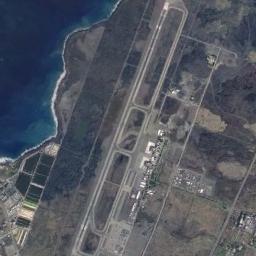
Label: airport